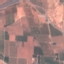
Land use / land cover: PermanentCrop